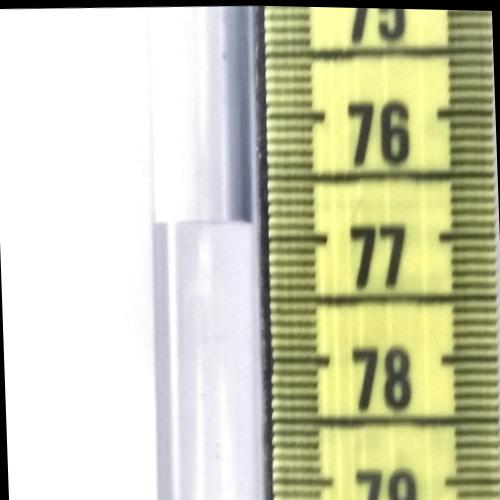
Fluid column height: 76.9 cm